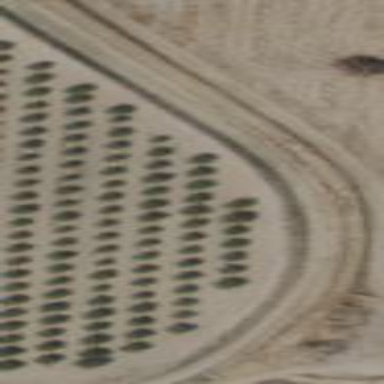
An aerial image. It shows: Vineyard.